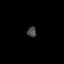
Tissue: prostate
Cell type: Fibroblasts
Senescence score: 0.7133
Nuclear area (px): 93
Mean DAPI intensity: 69.925